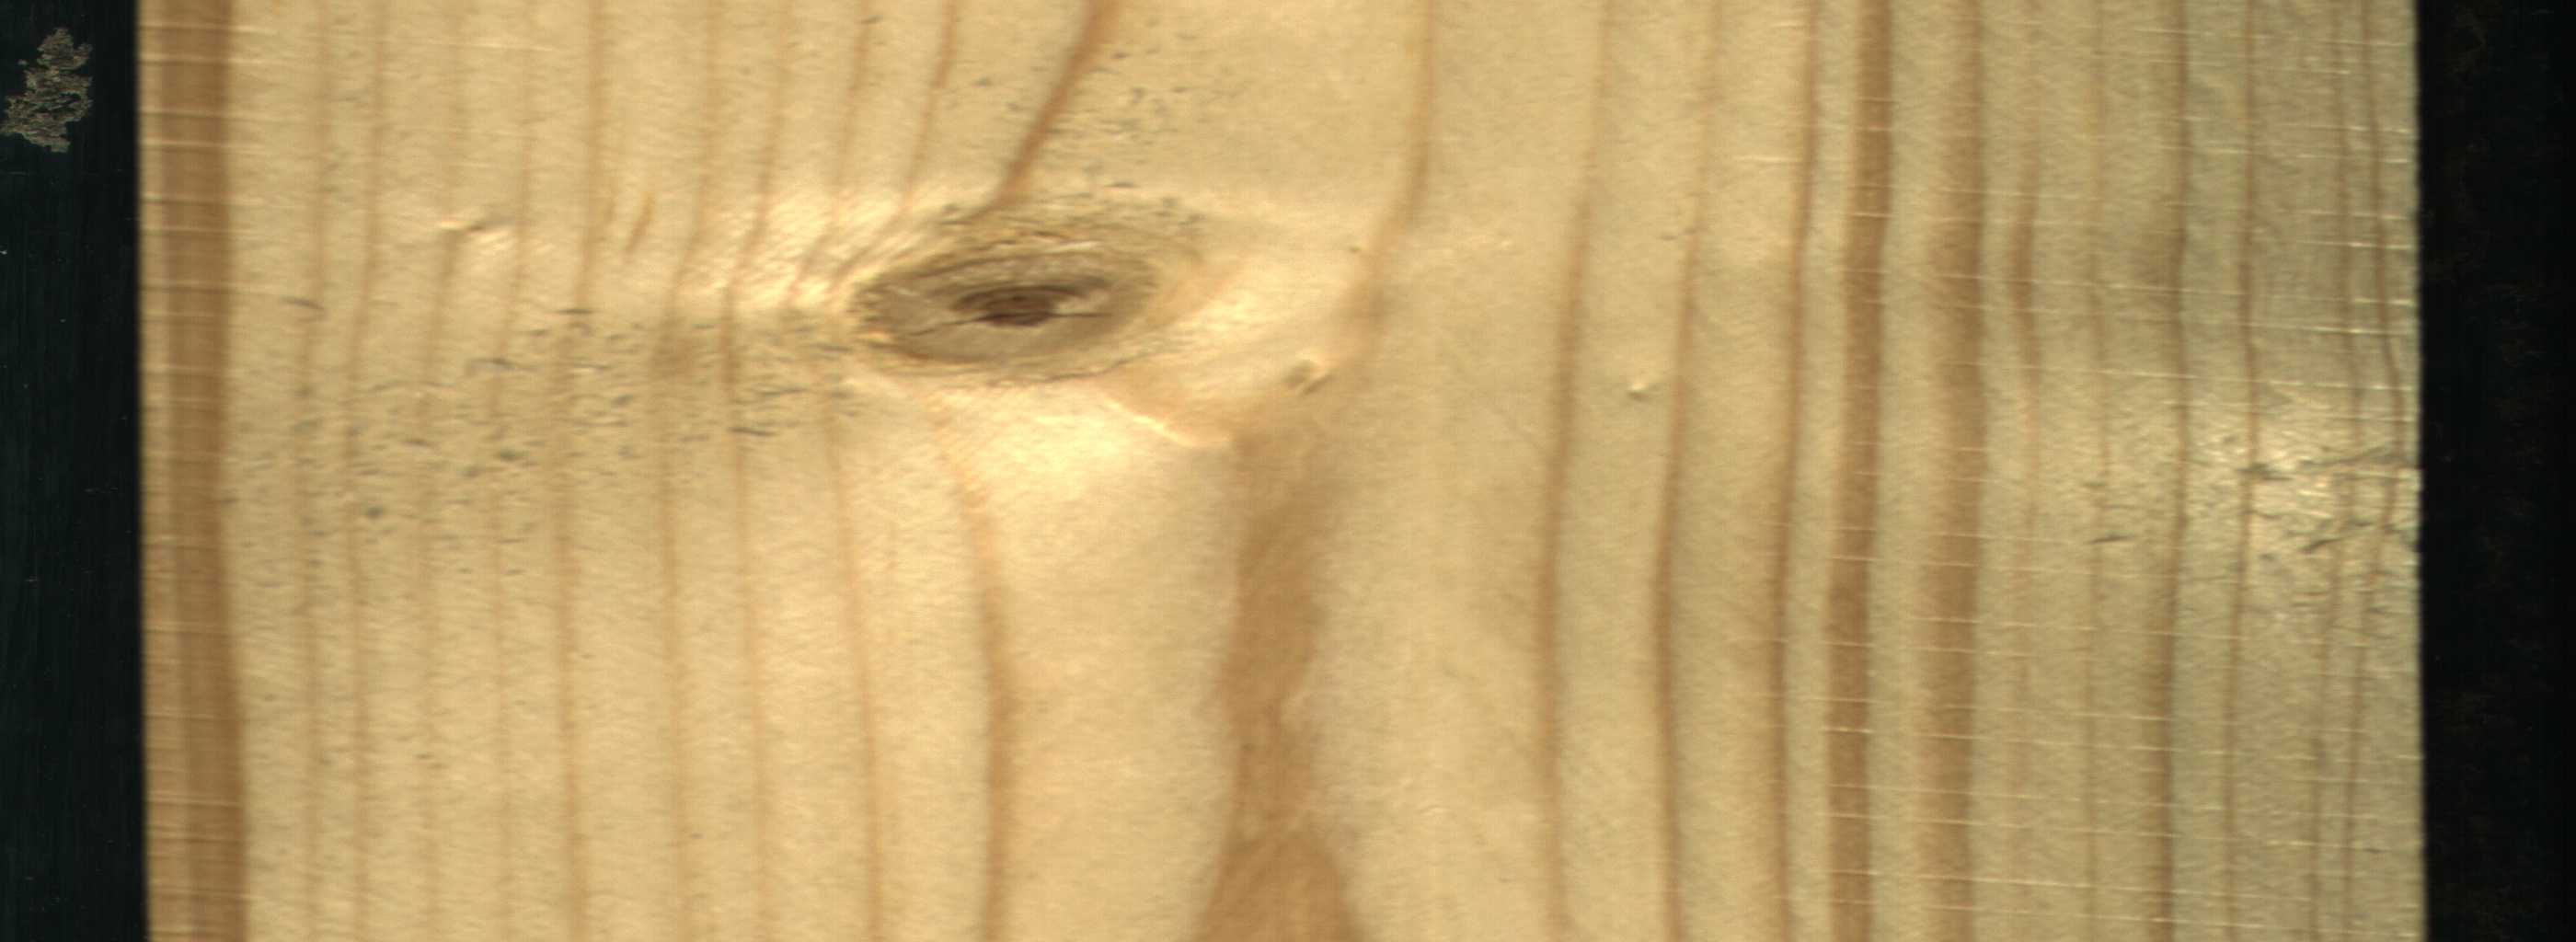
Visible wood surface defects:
knot_with_crack